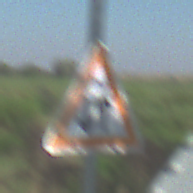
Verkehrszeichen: Gegenverkehr
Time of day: MorningAfternoon
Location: Outdoor (Special)
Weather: Clear
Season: NotSpecified
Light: Natural